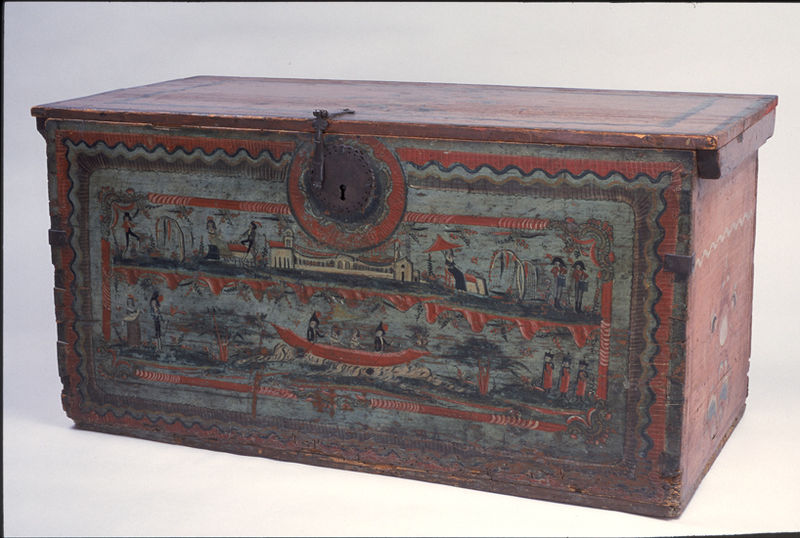
Titel: Chest (Cajón)
Standort: Amherst (Massachusetts, USA)
Institution: Mead Art Museum, Amherst College
Schlagwörter: old, painting, boats, antique, box, chest, key, lock